Question: I'm going to count the sum of the value in rmNum column and with the same value of rmType.

From the table as shown in image above, can someone please teach how to to sum up the value of rmNum by referring to the same "keyword" of rmType?
i am new to PHP and i still get confusing about this even i went through the teaching part in other websites and questions that asked in Stackoverflow.
Edit 2:
'''
<?php
require_once 'dbconnect.php';
$sql = "SELECT * FROM room";
$result = mysqli_query($conn, $sql);
echo $conn->error;
while($row = mysqli_fetch_array($result)) {
$typeRow = $row;
}
$sql1 = "SELECT rmType, SUM(rmNum) as total FROM room GROUP BY rmType";
$result = mysqli_query($conn,$sql1);
while ($row1 = mysqli_fetch_assoc($result)) {
echo $row1['rmType'] . ' had ' . $row1['total'] . ' room reservations';
}
mysqli_close($conn);
?>
'''
this is the coding i used after all, it still give me 'Warning: mysqli_fetch_array() expects parameter 1 to be mysqli_result, boolean'
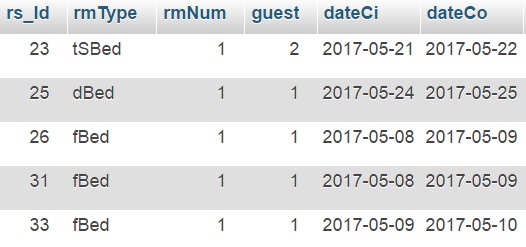
Answer: You can use a 'GROUP BY' statement:
'''
$sql = "SELECT rmType, SUM(rmNum) as total FROM table GROUP BY rmType";
'''
where 'table' is the name of the table. This will return a table with two columns: the 'rmType' and the total sum of 'rmNum' for that type.
You can then process it like:
'''
$sql = "SELECT rmType, SUM(rmNum) as total FROM table GROUP BY rmType";
$result = $mysqli->query($sql);
while ($row = $result->fetch_assoc()) {
echo $row['rmType'] . ' had ' . $row['total'] . ' room reservations';
}
'''
: In case you want the total sum, you do not need to group, you can simply use:
'''
$sql = "SELECT SUM(rmNum) as total FROM table";
$result = $mysqli->query($sql);
if ($row = $result->fetch_assoc()) {
echo 'The total number of reservation rooms is ' . $row['total'];
}
'''